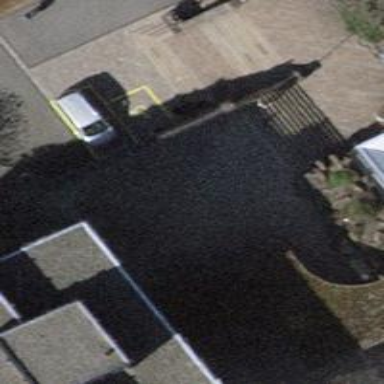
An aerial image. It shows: Road with steps.